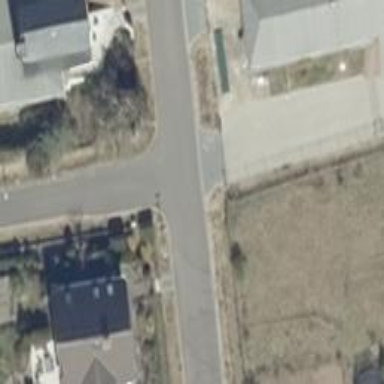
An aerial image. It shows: Smooth asphalt road in residential area.